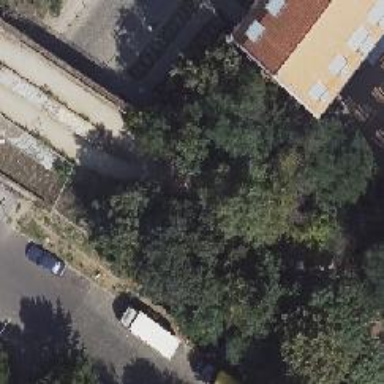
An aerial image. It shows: Abandoned railway embankment with gravel footway running alongside it.